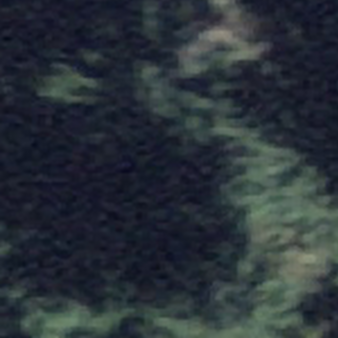
Label: other